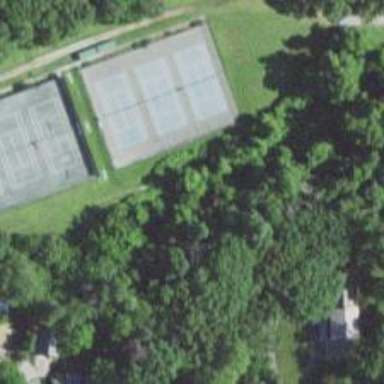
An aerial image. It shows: Tennis court on pitch.